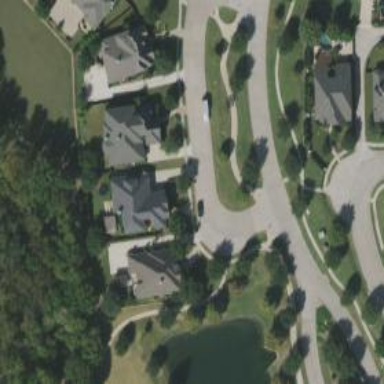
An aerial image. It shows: Residential road with sidewalk on the left side.